Question: Here is the code which I am using to create boundaries in my ternary diagram:
'''
library(ggtern)
DATA <- data.frame(x = c(0,0,0.04),
y = c(1,0.6,0.575),
z = c(0,0.4,0.385),
xend = c(0.4,0.21,0.1),
yend = c(0.0,0.475,0),
zend = c(0.6,0.315,0.9),
Series = c("yz","xz","xy"))
ggtern(data=DATA,aes(x,y,z,xend=xend,yend=yend,zend=zend)) +
geom_segment(aes(color=Series),size=1) +
scale_color_manual(values=c("darkgreen","darkblue","darkred")) +
theme_bw() + theme_nogrid() +
theme(legend.position=c(0,1),legend.justification=c(0,1)) +
labs(title = "Sample Midpoint Segments")
'''
And this code produces the following diagram.

I want to fill different colours in each section. This figure is divided into 4 sections. Could you kindly tell me how to fill different colours in each sections using geom_polygon function or any other function?
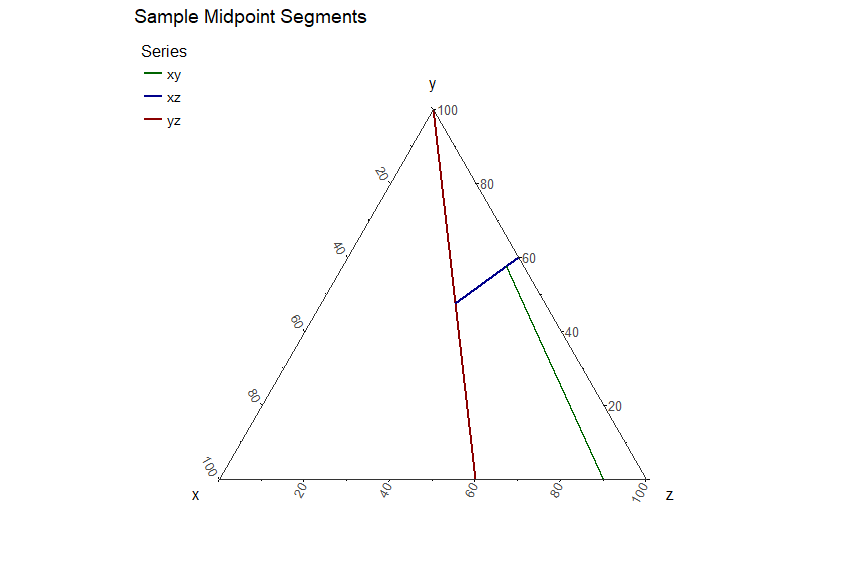
Answer: Try this:
'''
g <- data.frame(y=c(1,0,0),
x=c(0,1,.4),
z=c(0,0,.6), Series="Green")
p <- data.frame(y=c(1,0.475,0.6),
x=c(0,0.210,0),
z=c(0,0.315,.4), Series="Red")
q <- data.frame(y=c(0.575,0.475,0.0,0.0),
x=c(0.040,0.210,0.4,0.1),
z=c(0.385,0.315,0.6,0.9), Series="Yellow")
f <- data.frame(y=c(0.6,0.575,0.0,0.0),
x=c(0.0,0.040,0.1,0.0),
z=c(0.4,0.385,0.9,1.0), Series="Blue")
DATA = rbind(g, p, q, f)
ggtern(data=DATA,aes(x,y,z)) +
geom_polygon(aes(fill=Series),alpha=.5,color="black",size=0.25) +
scale_fill_manual(values=as.character(unique(DATA$Series))) +
theme(legend.position=c(0,1),legend.justification=c(0,1)) +
labs(fill="Region",title="Sample Filled Regions")
'''
<URL>